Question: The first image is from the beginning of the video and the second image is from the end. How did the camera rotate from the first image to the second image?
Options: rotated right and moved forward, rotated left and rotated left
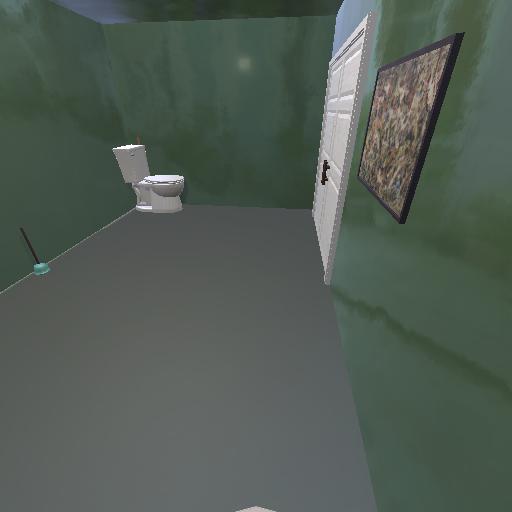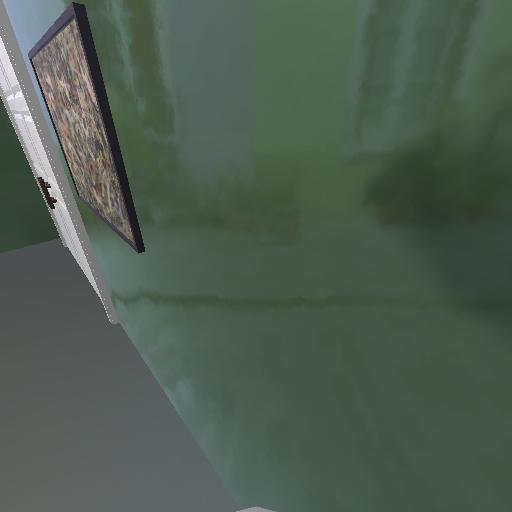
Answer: rotated right and moved forward